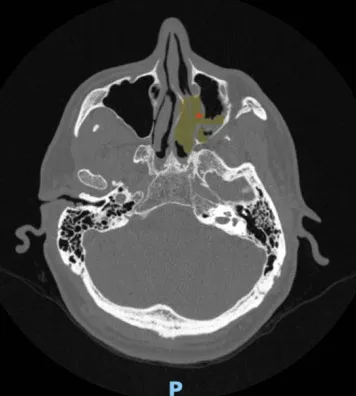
Axial CT sinus landmark without IV contrast from superior to inferior view (A-D). The sinonasal mass is marked with a red asterisk. Yellow shading and outlines indicate orbital and ethmoid sinus invasion of the tumor.
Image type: radiology (ct)